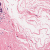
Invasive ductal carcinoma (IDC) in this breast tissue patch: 0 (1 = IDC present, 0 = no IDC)